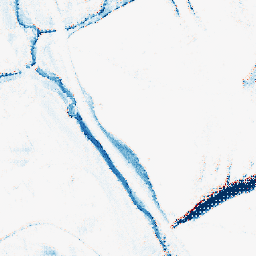
Category: morphological
Decomposition family: morphological_rect
Decomposition parameters: operation: closing
width: 10
height: 20
Upsampling method: regularized
Upsampling parameters: scale: 2
lambda_reg: 0.1
Upsampling scale: 2